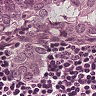
Metastatic tissue present: yes